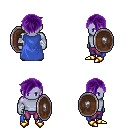
a pixel art fantasy rpg character, male body template, dark elf, purple skin, blue cape, magenta pants, purple pixie cut hairstyle, white cloth bandages, gold boots, shield, four views (front, back, left, right), 2x2 character sprite sheet, small pixel art, hard edges, no anti-aliasing